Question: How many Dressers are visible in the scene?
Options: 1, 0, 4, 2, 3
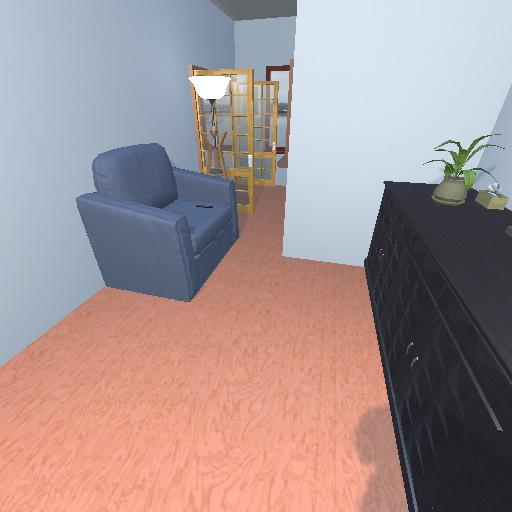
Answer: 1